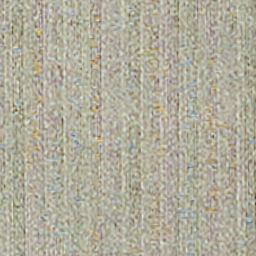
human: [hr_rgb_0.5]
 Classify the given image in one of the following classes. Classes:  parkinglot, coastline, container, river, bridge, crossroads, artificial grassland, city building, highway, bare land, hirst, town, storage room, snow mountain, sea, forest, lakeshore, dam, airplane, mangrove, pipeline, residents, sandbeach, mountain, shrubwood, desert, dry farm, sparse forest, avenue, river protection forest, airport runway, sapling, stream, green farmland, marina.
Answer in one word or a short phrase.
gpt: dry farm